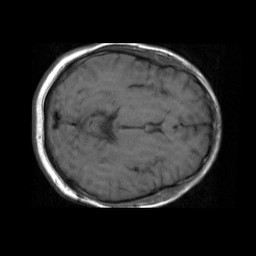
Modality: T1w
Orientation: axial
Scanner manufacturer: siemens
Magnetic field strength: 1.5 T
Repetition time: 0.537 s
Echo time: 0.012 s